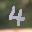
Label: 4